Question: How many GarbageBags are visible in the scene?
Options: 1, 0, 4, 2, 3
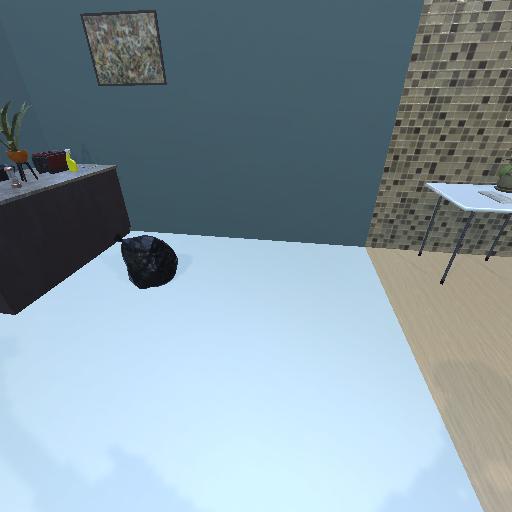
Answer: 1